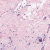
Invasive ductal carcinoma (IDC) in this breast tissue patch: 0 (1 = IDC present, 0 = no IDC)